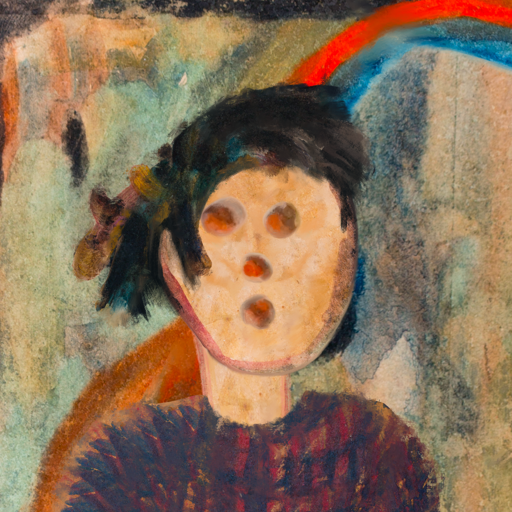
Background: Childish, Head And Neck Front: Childish, Face Front: Rupkatha, Bust: In_The_Sun, Hair Front: Pipe, Head Accessory: Blank, Second Necklace: Blank, Necklace: Blank, Baby: Blank